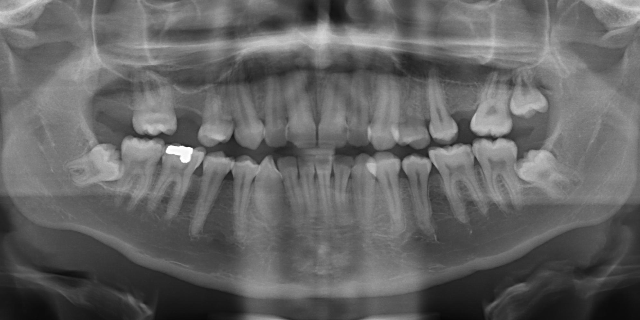
adult